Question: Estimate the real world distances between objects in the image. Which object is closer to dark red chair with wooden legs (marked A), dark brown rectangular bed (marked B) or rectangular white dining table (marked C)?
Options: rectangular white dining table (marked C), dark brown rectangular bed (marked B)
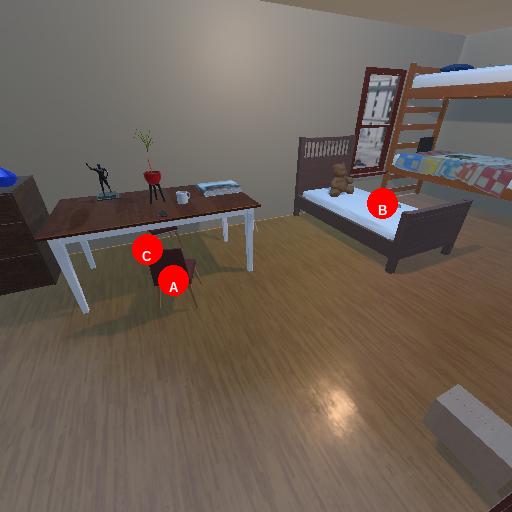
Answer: rectangular white dining table (marked C)